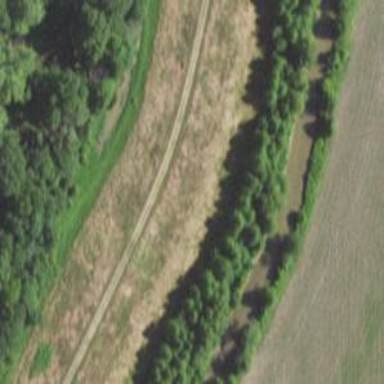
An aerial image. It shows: Track with grade2 tracktype and embankment dyke alongside.